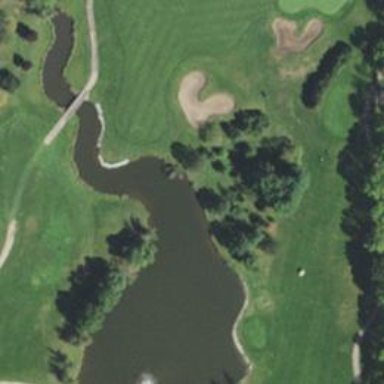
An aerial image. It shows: Path for both road and golf.